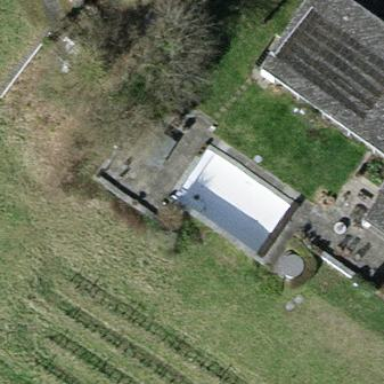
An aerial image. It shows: Outdoor swimming pool located on leisure land.